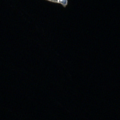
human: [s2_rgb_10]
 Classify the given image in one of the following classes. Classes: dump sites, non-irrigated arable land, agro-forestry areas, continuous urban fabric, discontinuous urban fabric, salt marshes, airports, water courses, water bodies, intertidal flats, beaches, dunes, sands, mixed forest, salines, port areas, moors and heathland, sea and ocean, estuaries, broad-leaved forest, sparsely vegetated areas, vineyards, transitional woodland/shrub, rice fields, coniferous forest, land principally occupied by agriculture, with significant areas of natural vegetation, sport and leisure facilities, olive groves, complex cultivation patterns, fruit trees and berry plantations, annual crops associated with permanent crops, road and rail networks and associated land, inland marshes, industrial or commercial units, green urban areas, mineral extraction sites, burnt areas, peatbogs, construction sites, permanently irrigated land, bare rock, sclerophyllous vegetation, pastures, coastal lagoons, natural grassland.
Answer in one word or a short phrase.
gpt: mixed forest, water bodies